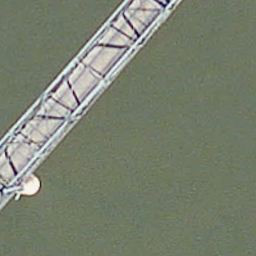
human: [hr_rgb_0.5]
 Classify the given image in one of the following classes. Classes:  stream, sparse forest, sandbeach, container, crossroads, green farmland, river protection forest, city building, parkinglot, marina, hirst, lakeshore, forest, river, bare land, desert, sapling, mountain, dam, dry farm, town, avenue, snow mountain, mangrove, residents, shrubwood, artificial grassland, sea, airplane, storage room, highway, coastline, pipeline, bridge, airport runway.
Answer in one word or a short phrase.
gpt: bridge